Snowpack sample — Buffalo Mountain, Silverthorne, Colorado, USA (1/25/25, 10:11 AM MST)
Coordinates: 39.6222, -106.1139
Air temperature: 22 °F
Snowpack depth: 110 cm
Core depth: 30 cm
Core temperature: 42.8 °F
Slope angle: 12°, slope face: 102°
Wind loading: high
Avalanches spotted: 0
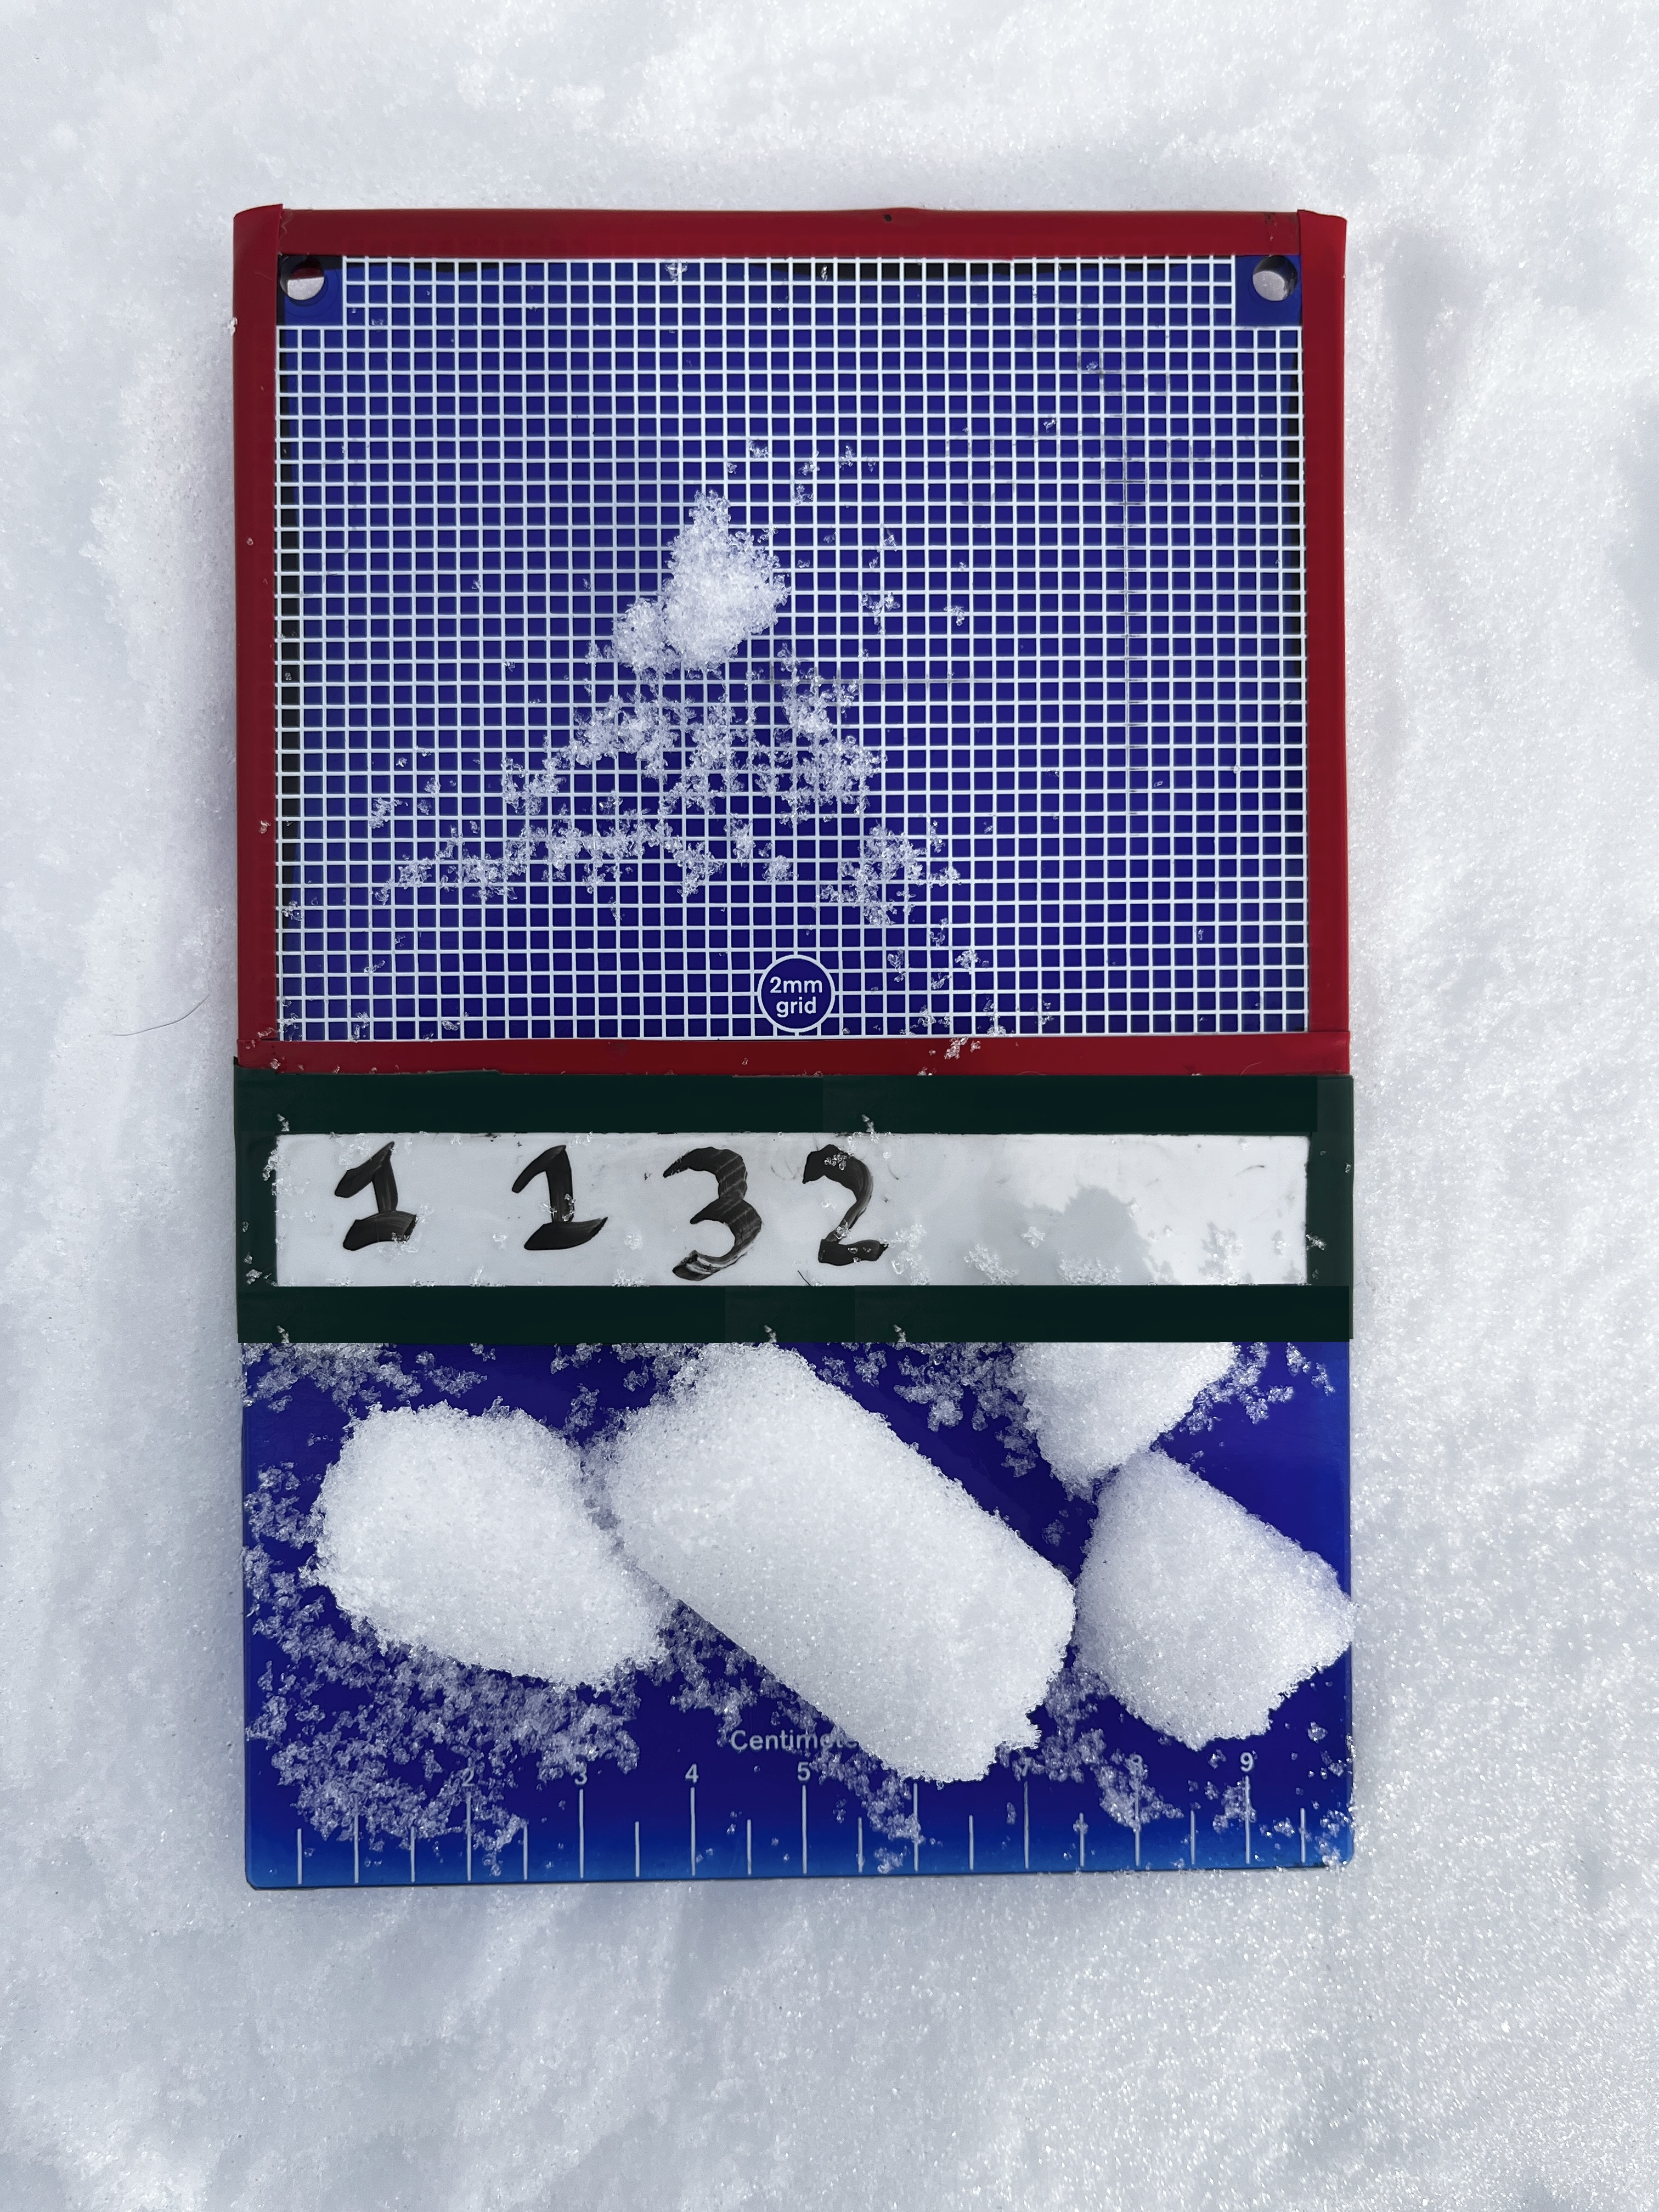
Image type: crystal_card
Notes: No avalanches nearby, collected on the outskirts of a fire break 15 meters from the treeline, on way to Buffalo and Red Mountain